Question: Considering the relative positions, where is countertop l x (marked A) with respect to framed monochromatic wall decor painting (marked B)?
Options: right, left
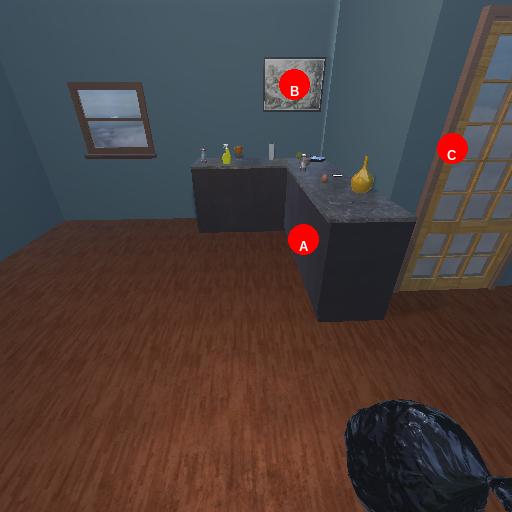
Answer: right